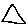
Label: triangle